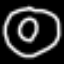
Label: donut